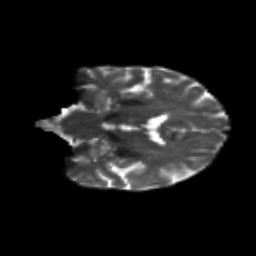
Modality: T2w
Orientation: coronal
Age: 61
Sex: female
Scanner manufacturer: siemens
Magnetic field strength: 3 T
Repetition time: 4.71 s
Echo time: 0.0906 s